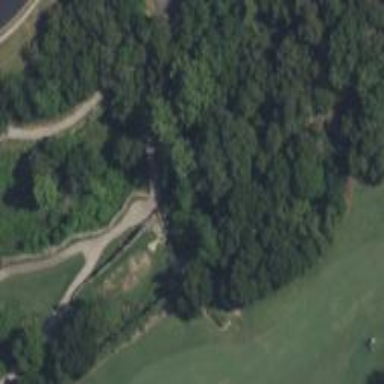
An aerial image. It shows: Path for golf carts.